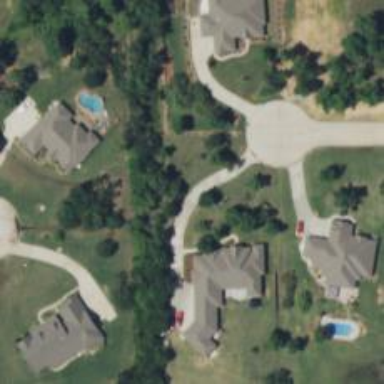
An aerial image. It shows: Driveway leading to service road.